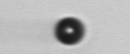
Label: bead